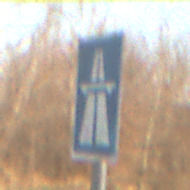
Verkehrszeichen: Autobahn
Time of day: SunriseSunset
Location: Outdoor (Nature)
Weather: PartlyCloudy
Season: NotSpecified
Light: Natural